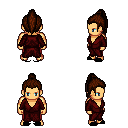
a pixel art fantasy rpg character, male body template, human, tanned skin, red robe, red pants, brown long topknot hairstyle, black slippers, four views (front, back, left, right), 2x2 character sprite sheet, small pixel art, hard edges, no anti-aliasing